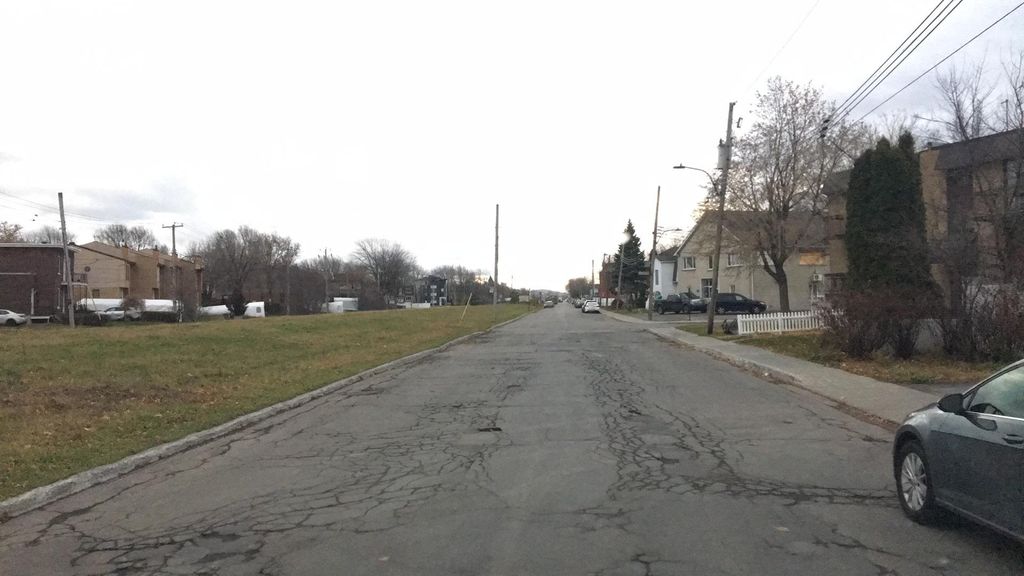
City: montreal